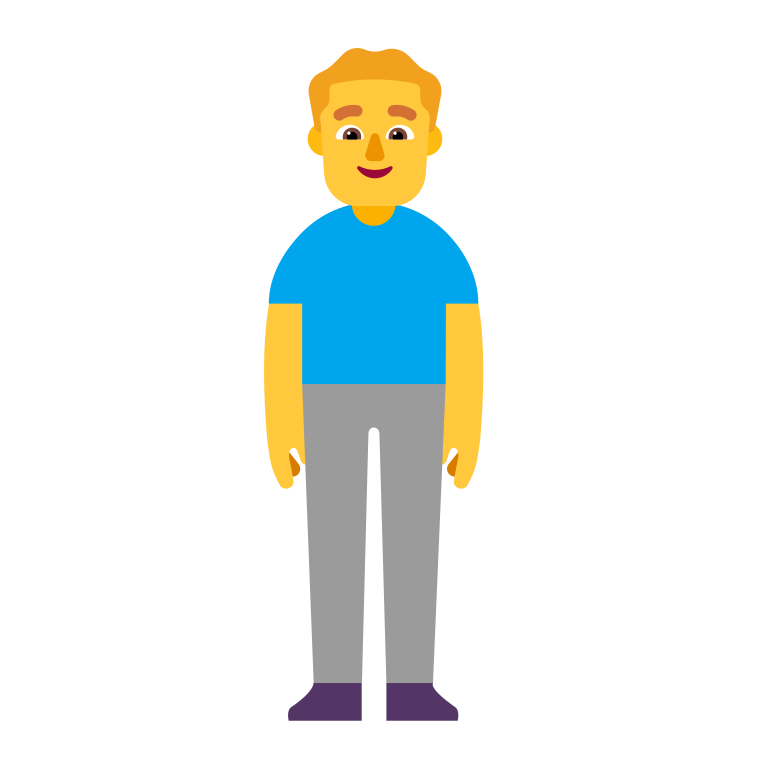
man standing flat default